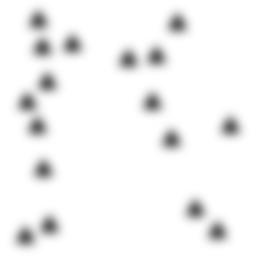
Squares: 0
Triangles: 17
Stars: 0
Total shapes: 17